Question: Trying hard to get html5 mode to play nicely with ui-router but there just seems to be loads of problems
One I can't get around at the moment is very strange so any suggestions appreciated.
I have these states:
'''
.state('app', {
url: '/app',
templateUrl: 'views/app/app.html',
resolve: {
loggedin: checkLoggedin
}
})
.state('app.docs', {
url: "/docs",
templateUrl: "views/app/app.docs.html",
controller: "DocsController"
})
.state('app.create-doc', {
url: "/docs/create",
templateUrl: "views/app/app.editor.html",
controller: "DocController"
})
.state('app.edit-doc', {
url: "/docs/:short",
templateUrl: "views/app/app.editor.html",
controller: "DocController"
})
.state('app.account', {
url: "/account",
templateUrl: "views/app/app.account.html",
controller: "AccountController"
})
'''
When NOT in html5 mode (using the hashbang), and I navigate to '/#/app/docs/create' everything works fine with no errors in the console.
However, when IN html5 mode and I navigate to '/app/docs/create' I get a whole load of errors in the console stating 'Uncaught SyntaxError: Unexpected token <' for each of my Controllers and Services.

I'm sorry I can't be more detailed on this but I simply haven't got a clue what's causing the issue???
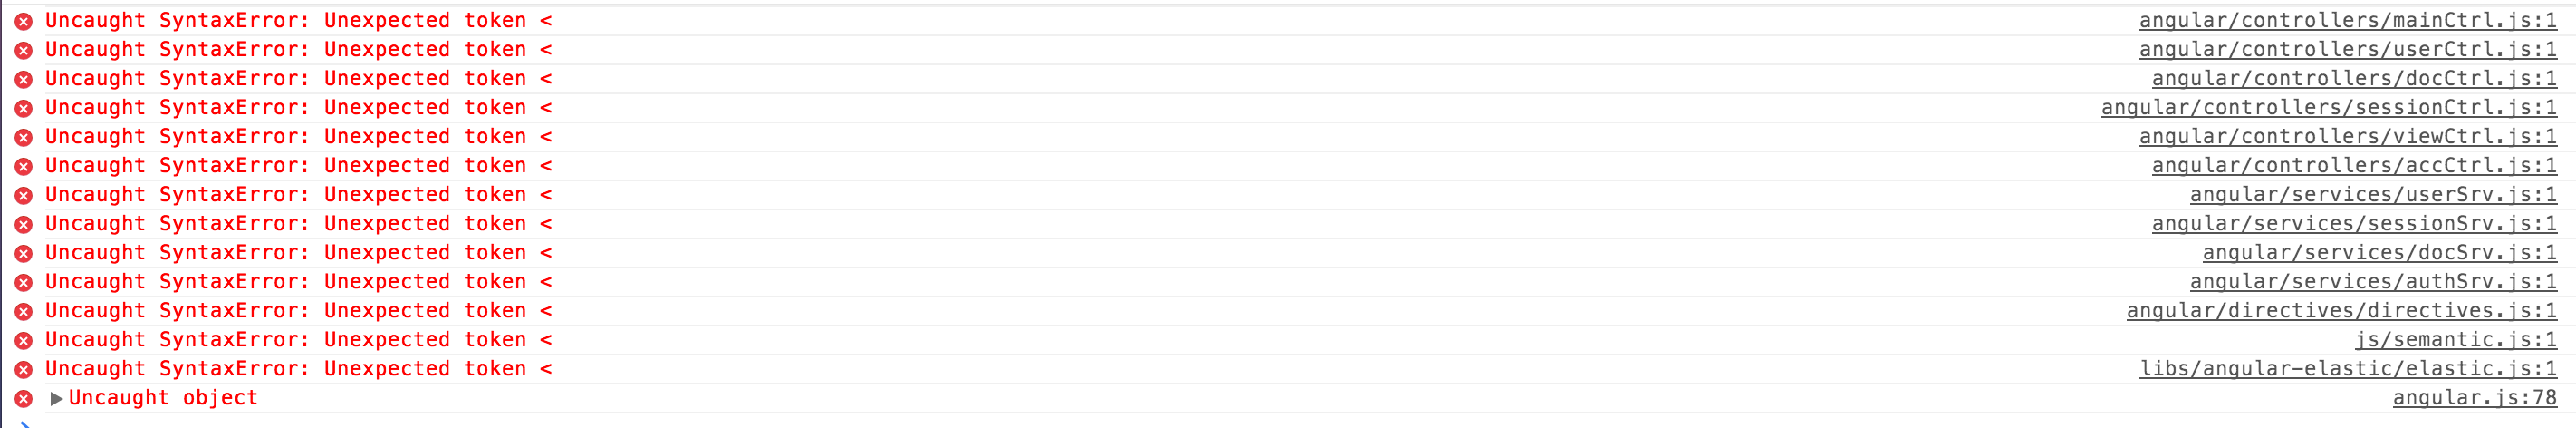
Answer: One big thing to look at is your URLs. Try putting a '/' in front of both your templateUrls and your Javascript include URLs so they're absolute URLs. That error is very common when the browser tries to access a JS file and it gets HTML back (usually a 404 page) instead.
As soon as you start viewing a URL like "/docs/create" the browser is going to treat relative URLs as sub-paths under there, and can easily lead to this error if you aren't trapping for it. (Looking at the Network tab in your debugger above could help confirm this.)